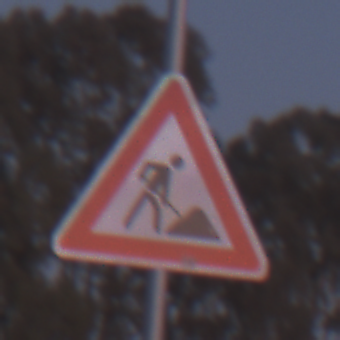
Verkehrszeichen: Arbeitsstelle
Umgebung: Outdoor, Nature
Tageszeit: SunriseSunset
Wetter: Clear
Licht: Natural
Jahreszeit: NotSpecified
Kontrast: LowContrast